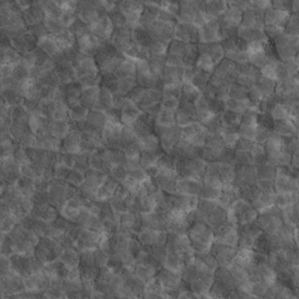
Label: non_frost